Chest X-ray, AP view. Patient: 59 years old, sex M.
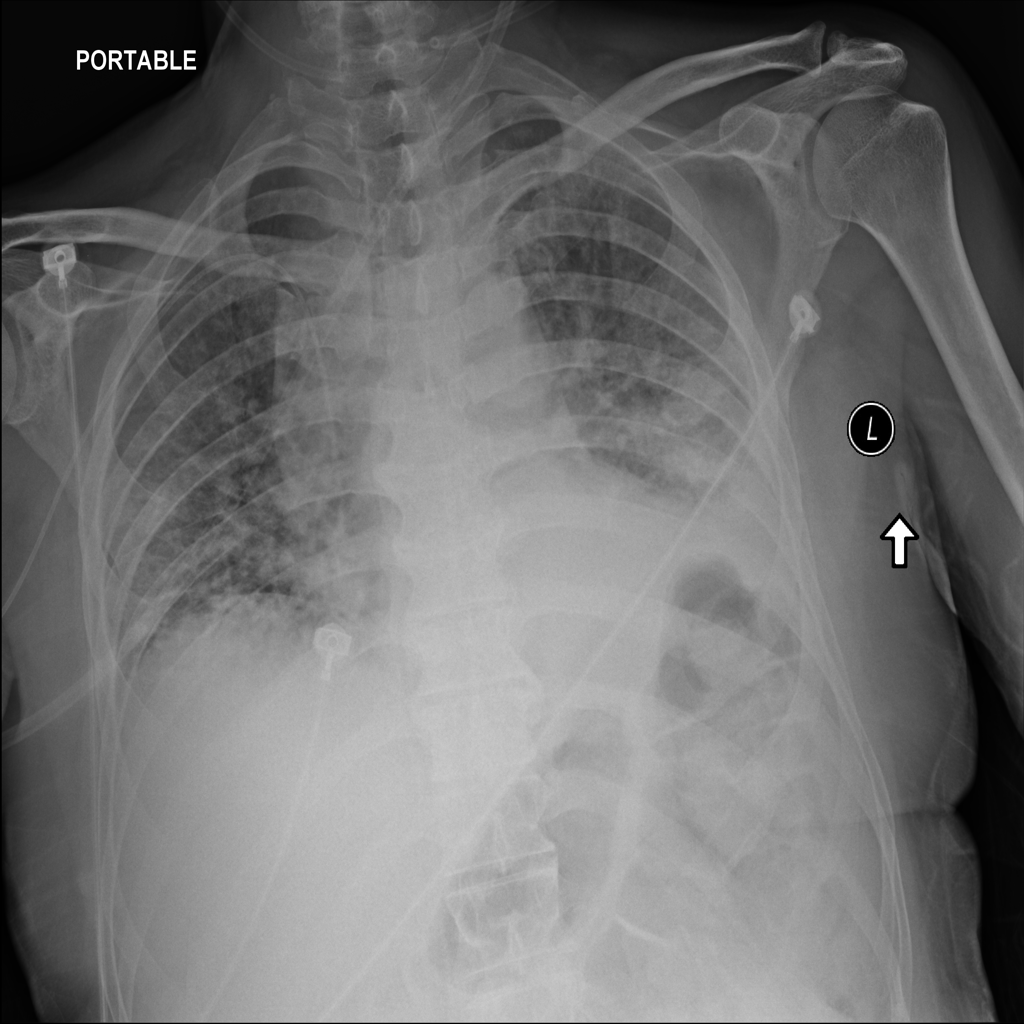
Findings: Infiltration